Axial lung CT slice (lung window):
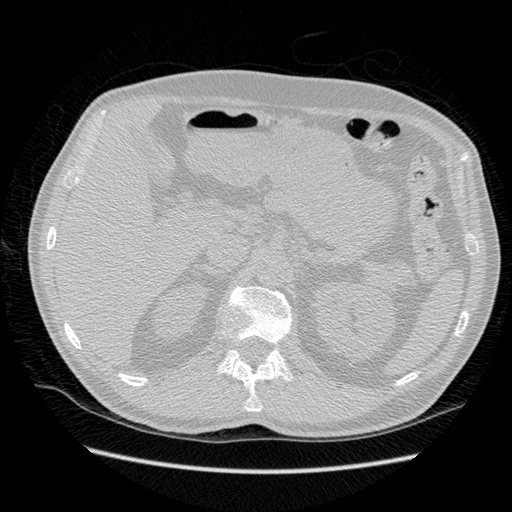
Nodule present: no